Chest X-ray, PA view. Patient: 44 years old, sex M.
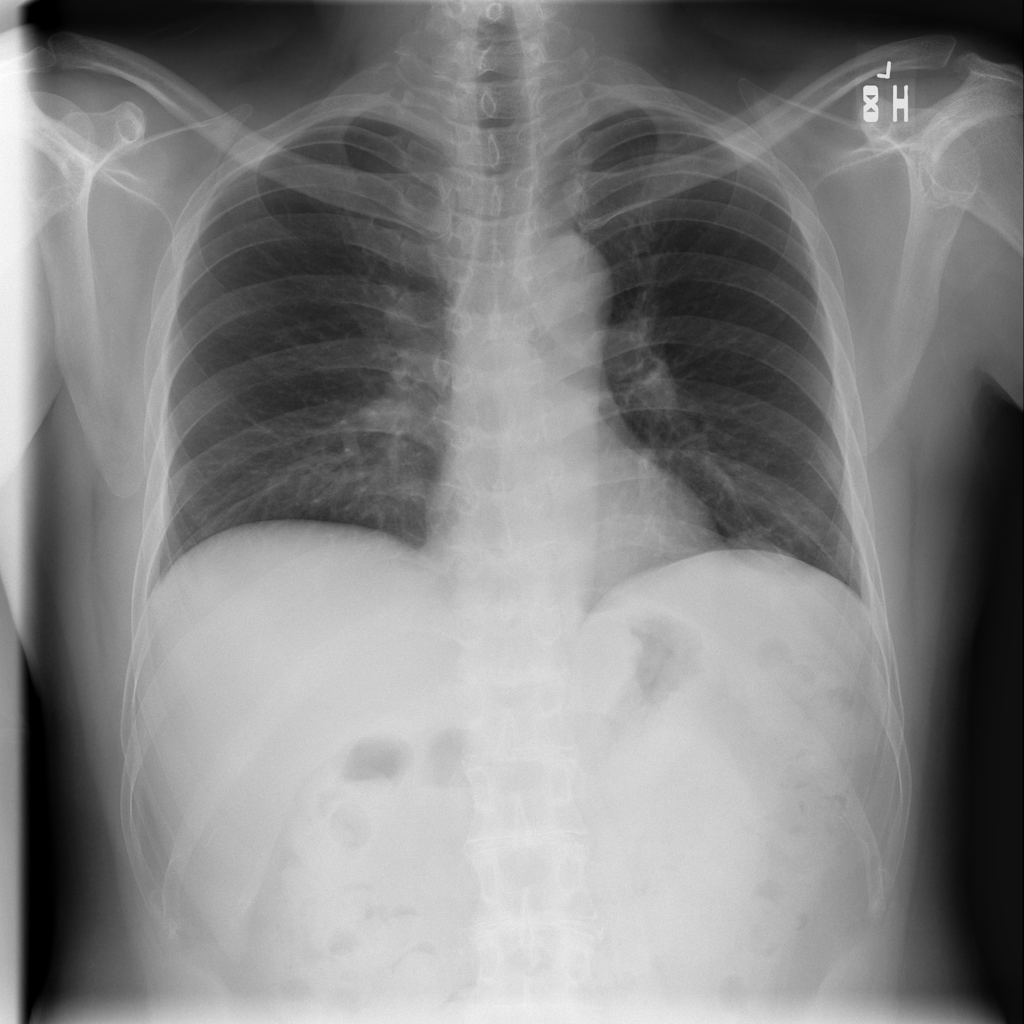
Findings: No Finding